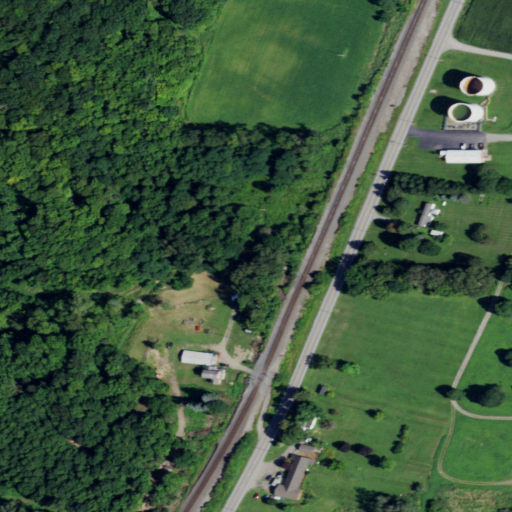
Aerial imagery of valley in New York named Dusing Gulf containing pasture, deciduous forest, low intensity development, open development, mixed forest, medium intensity development, and herbaceous wetlands